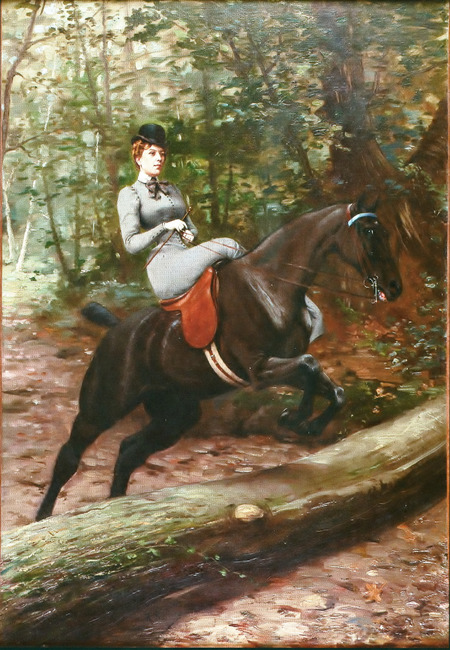
Title: Portret van de Duchesse d'Uzès in amazonezit
Artist: Robert Gignoux
Earliest date: 1897
Latest date: 1897
Genre: painting
Keywords: equestrian portrait, riding horse, jumping (horse), tree, derby